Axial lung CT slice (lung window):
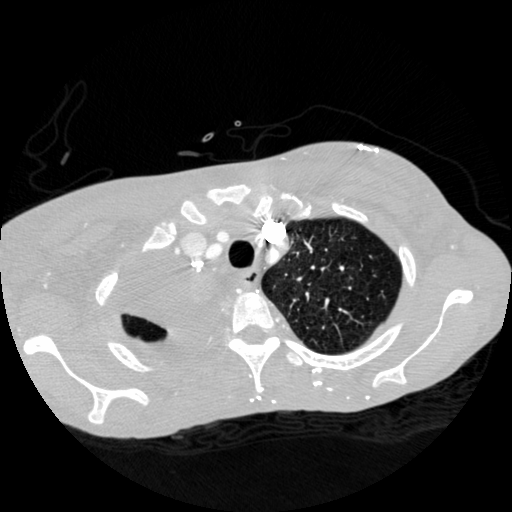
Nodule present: no